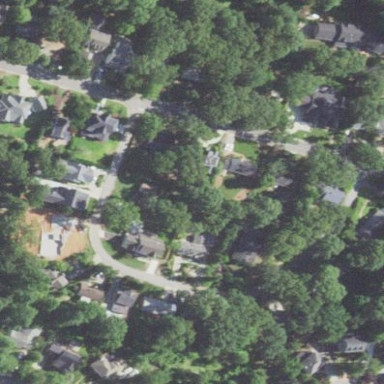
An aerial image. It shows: Residential area within neighborhood.